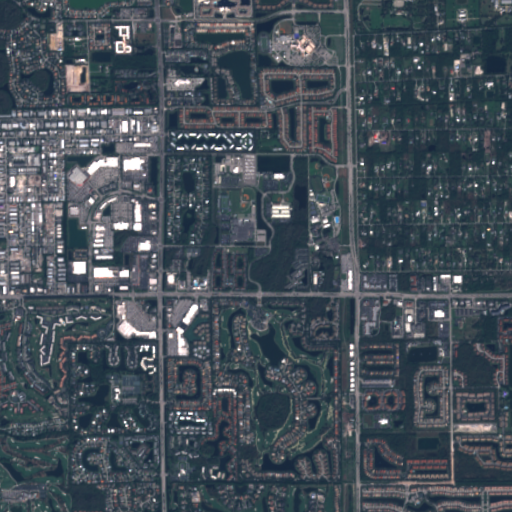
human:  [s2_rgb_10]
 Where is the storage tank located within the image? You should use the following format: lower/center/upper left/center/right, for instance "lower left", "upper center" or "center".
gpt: The storage tank is located in the upper center of the image.
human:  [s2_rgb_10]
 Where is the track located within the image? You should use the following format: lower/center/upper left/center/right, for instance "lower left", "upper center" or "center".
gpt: The track is located in the center of the image.
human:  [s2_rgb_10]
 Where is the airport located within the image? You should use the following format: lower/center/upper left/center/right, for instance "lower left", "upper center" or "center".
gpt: There is no airport in the image.